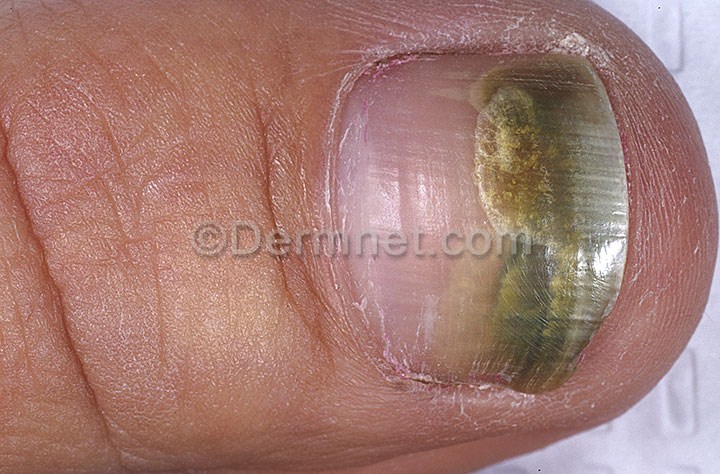
Disease: Nail Fungus and other Nail Disease